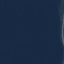
Land use / land cover class: SeaLake